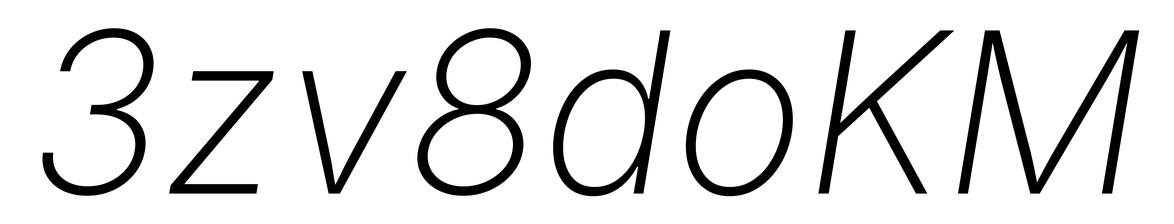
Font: Inter-Italic_ExtraLight_Italic